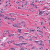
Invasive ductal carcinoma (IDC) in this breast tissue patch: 1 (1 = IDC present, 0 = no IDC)